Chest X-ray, AP view. Patient: 41 years old, sex F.
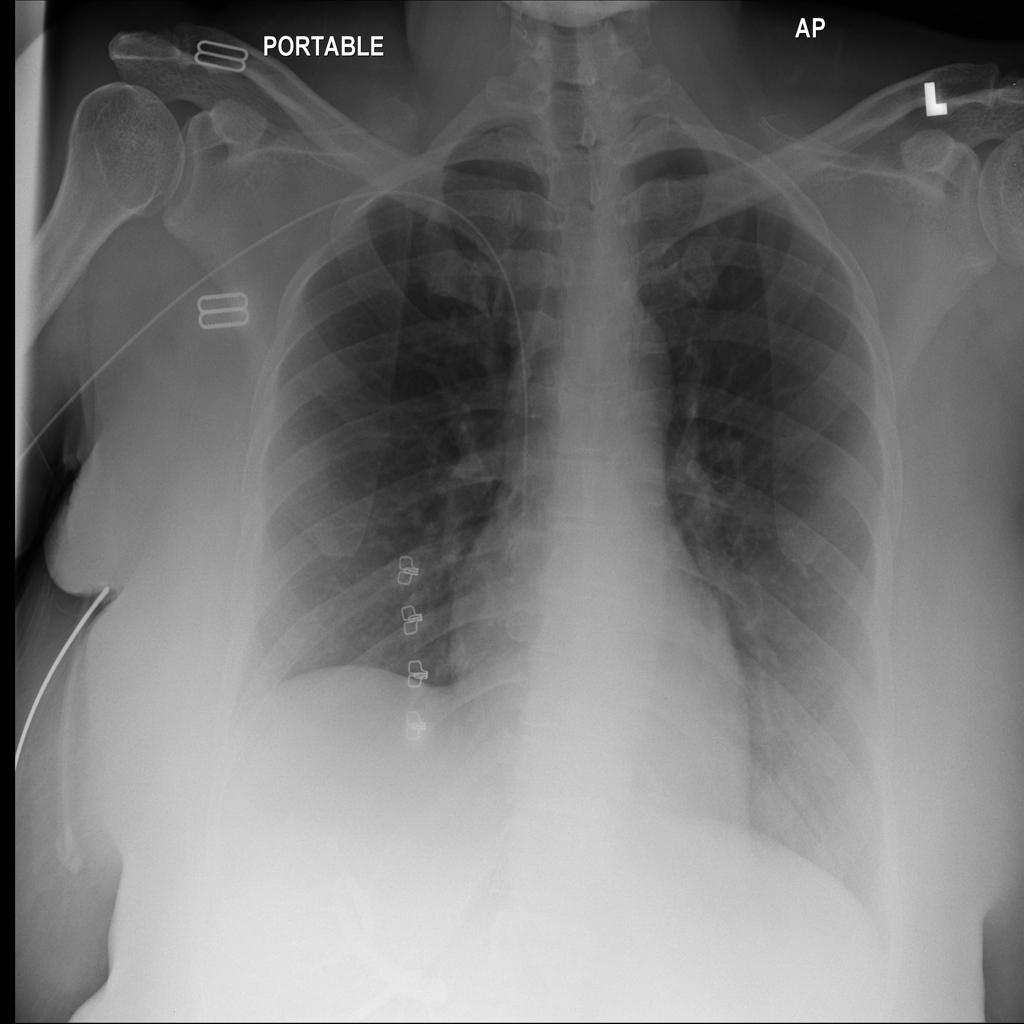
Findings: No Finding